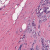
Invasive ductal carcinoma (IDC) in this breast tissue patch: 1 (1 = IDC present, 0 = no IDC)